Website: ulta-beauty
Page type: address-validator
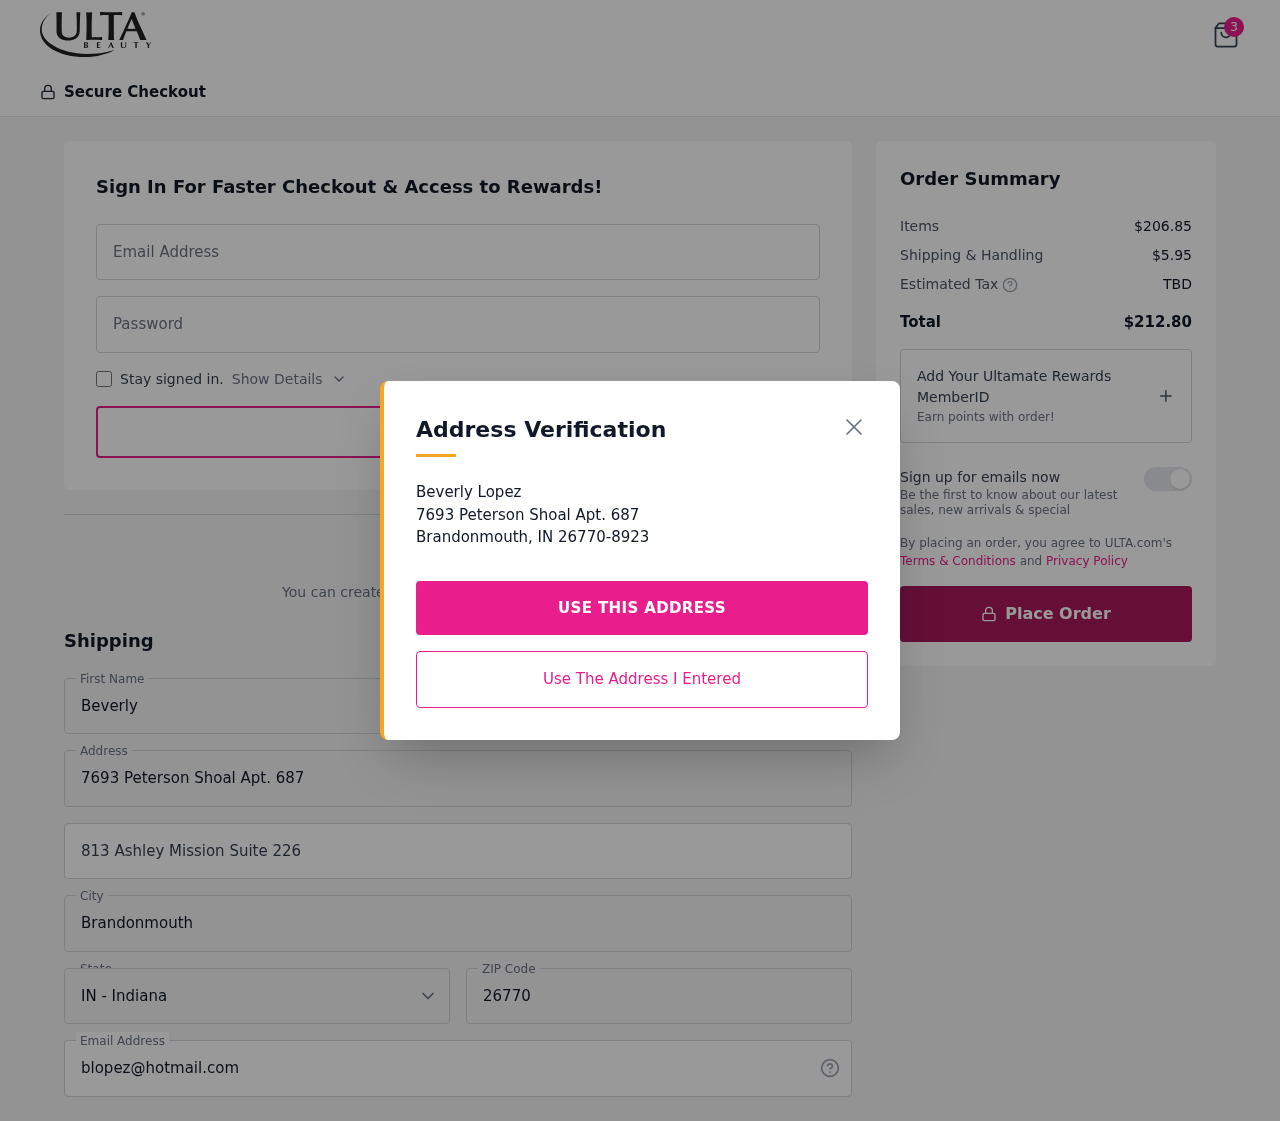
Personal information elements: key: PII_CITY
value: Brandonmouth
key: PII_EMAIL
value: blopez@hotmail.com
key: PII_FIRSTNAME
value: Beverly
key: PII_LASTNAME
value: Lopez
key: PII_POSTCODE
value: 26770
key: PII_STATE_ABBR
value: IN
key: PII_STREET
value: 7693 Peterson Shoal Apt. 687
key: PII_STREET2
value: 7693 Peterson Shoal Apt. 687
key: PII_STREET2
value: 813 Ashley Mission Suite 226
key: PII_FULLNAME2
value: Beverly Lopez
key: PII_CITY2
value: Brandonmouth
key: PII_STATE_ABBR2
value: IN
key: PII_POSTCODE_FULL
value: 26770
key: PII_POSTCODE_EXT
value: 8923
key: PII_POSTCODE_NUMERIC
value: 26770
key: PII_POSTCODE_EXT_NUMERIC
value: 8923
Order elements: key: ORDER_NUM_ITEMS
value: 3
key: ORDER_SUBTOTAL
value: $206.85
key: ORDER_SHIPPING_COST
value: $5.95
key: ORDER_TOTAL
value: $212.80